Question: How can I add captions for the check box for the below format which is similar to following image.
Fiddle:
<URL>
Code:
'''
<ul data-role="listview" data-filter="true" style="margin-right : 5px;margin-left : 5px" id="progress_list" data-filter-placeholder="Filter Names" >
<li data-icon="false" class="listitem"><a href="#" onClick='#'>Jashwin <input type="checkbox" name="submt_photo" id="submt_photo" class="custom" checked ><input type="checkbox" name="submt_Identity" id="submt_Identity" class="custom" ><input type="checkbox" name="submt_Address" id="submt_Address" class="custom" checked ></a></li>
<li data-icon="false" class="listitem"><a href="#" onClick='#'>ravi kiran <input type="checkbox" name="submt_photo" id="submt_photo1" class="custom" checked ><input type="checkbox" name="submt_Identity" id="submt_Identity1" class="custom" ><input type="checkbox" name="submt_Address" id="submt_Address1" class="custom" ></a></li>
</ul>
'''
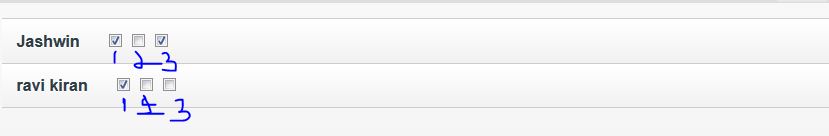
Answer: You can use CSS3 content property to add the text below each checkbox.
Add 'title' attribute to the checkbox with its desired value.
EG :
'<input type="checkbox" title="1" name="submt_photo" id="submt_photo" class="custom" checked >'
And CSS
'''
.ui-checkbox input:after, .ui-radio input:after{
content : attr(title);
padding-top:10px;
display:block;
}
'''
<URL>